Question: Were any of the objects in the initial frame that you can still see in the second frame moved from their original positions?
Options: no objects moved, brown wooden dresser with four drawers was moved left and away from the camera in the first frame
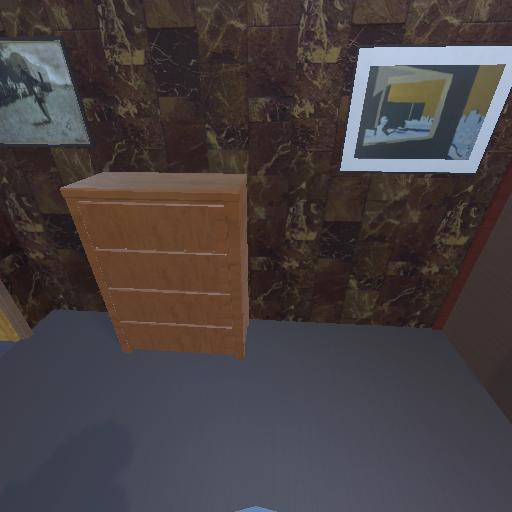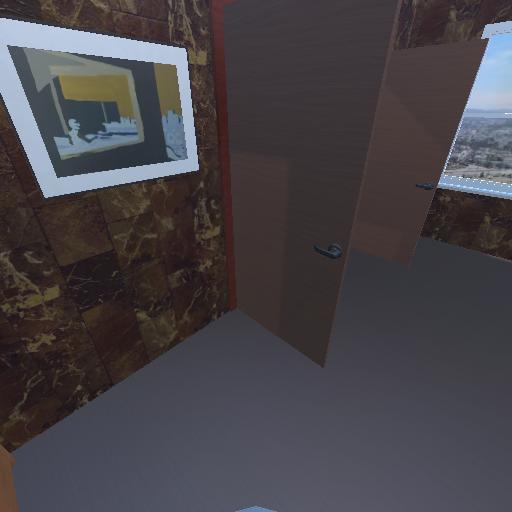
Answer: no objects moved